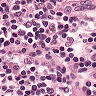
Metastatic tissue present: no